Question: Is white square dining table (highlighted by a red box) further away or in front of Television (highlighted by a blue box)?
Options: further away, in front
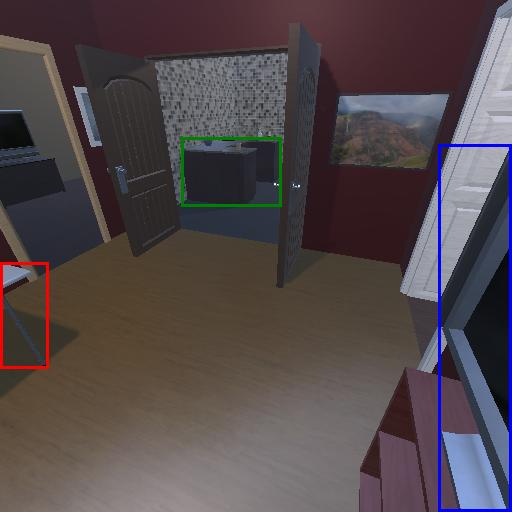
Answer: further away